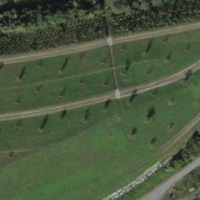
EUNIS habitat code: 41
Species observed at this site:
Turdus philomelos
Oenanthe oenanthe
Anthus spinoletta
Dendrocopos major
Aegithalos caudatus
Buteo buteo
Jynx torquilla
Anthus pratensis
Sylvia atricapilla
Spinus spinus
Poecile palustris
Phylloscopus collybita
Erithacus rubecula
Cuculus canorus
Phoenicurus ochruros
Sitta europaea
Garrulus glandarius
Phoenicurus phoenicurus
Passer italiae
Saxicola rubicola
Falco tinnunculus
Picus viridis
Corvus corax
Cyanistes caeruleus
Riparia riparia
Anas platyrhynchos
Linaria cannabina
Troglodytes troglodytes
Corvus cornix
Fringilla coelebs
Passer domesticus
Lanius collurio
Turdus merula
Columba palumbus
Emberiza cia
Parus major
Hirundo rustica
Upupa epops
Motacilla alba